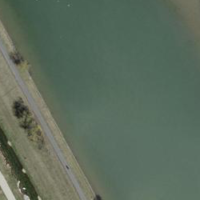
EUNIS habitat code: 15
Species observed at this site:
Alcedo atthis
Microcarbo pygmaeus
Sylvia borin
Limosa lapponica
Limosa limosa
Aegithalos caudatus
Jynx torquilla
Sylvia atricapilla
Larus cachinnans
Spinus spinus
Poecile palustris
Cecropis daurica
Larus michahellis
Xenus cinereus
Ardea alba
Anas bahamensis
Hieraaetus pennatus
Erithacus rubecula
Tringa glareola
Tringa totanus
Rissa tridactyla
Tringa stagnatilis
Tringa erythropus
Tringa nebularia
Periparus ater
Tringa ochropus
Anas acuta
Himantopus himantopus
Cyanistes caeruleus
Lophophanes cristatus
Calidris ferruginea
Chloris chloris
Larus canus
Pyrrhula pyrrhula
Hydroprogne caspia
Passer domesticus
Pandion haliaetus
Calidris alba
Cettia cetti
Mareca penelope
Remiz pendulinus
Emberiza hortulana
Passer montanus
Calidris alpina
Scopus umbretta
Calidris canutus
Spatula clypeata
Saxicola rubetra
Mareca strepera
Locustella naevia
Emberiza cia
Mareca sibilatrix
Mergus merganser
Milvus milvus
Milvus migrans
Locustella luscinioides
Arenaria interpres
Cinclus cinclus
Oriolus oriolus
Gelochelidon nilotica
Numenius phaeopus
Phylloscopus trochilus
Motacilla alba
Numenius arquata
Plegadis falcinellus
Actitis hypoleucos
Oenanthe oenanthe
Anas crecca
Anser serrirostris
Oenanthe deserti
Emberiza citrinella
Chroicocephalus genei
Prunella modularis
Gallinago gallinago
Chroicocephalus ridibundus
Platalea leucorodia
Muscicapa striata
Phylloscopus collybita
Luscinia megarhynchos
Gallinula chloropus
Lymnocryptes minimus
Sterna paradisaea
Sitta europaea
Charadrius alexandrinus
Falco tinnunculus
Acrocephalus paludicola
Acrocephalus scirpaceus
Ficedula hypoleuca
Bubulcus ibis
Charadrius vociferus
Acrocephalus arundinaceus
Acrocephalus schoenobaenus
Alopochen aegyptiaca
Anas platyrhynchos
Lanius excubitor
Aythya ferina
Streptopelia decaocto
Acrocephalus palustris
Ixobrychus minutus
Aythya fuligula
Regulus ignicapilla
Lanius collurio
Aythya marila
Streptopelia turtur
Carduelis carduelis
Nycticorax nycticorax
Calidris falcinellus
Phalacrocorax carbo
Egretta garzetta
Mergellus albellus
Ciconia nigra
Ciconia ciconia
Falco columbarius
Corvus corone
Haematopus ostralegus
Botaurus stellaris
Bucephala clangula
Cygnus columbianus
Pernis apivorus
Hippolais icterina
Ardea purpurea
Cygnus olor
Gavia stellata
Cuculus canorus
Dryocopus martius
Certhia familiaris
Phoenicurus ochruros
Phoenicurus phoenicurus
Corvus corax
Branta bernicla
Haliaeetus albicilla
Branta ruficollis
Riparia riparia
Mergus serrator
Sturnus vulgaris
Troglodytes troglodytes
Phalaropus fulicarius
Corvus frugilegus
Corvus cornix
Aix sponsa
Aix galericulata
Marmaronetta angustirostris
Turdus merula
Circus aeruginosus
Tachymarptis melba
Hirundo rustica
Circus pygargus
Upupa epops
Turdus pilaris
Sterna hirundo
Regulus regulus
Calidris pugnax
Coccothraustes coccothraustes
Delichon urbicum
Tachybaptus ruficollis
Certhia brachydactyla
Podiceps grisegena
Podiceps cristatus
Anthus trivialis
Turdus philomelos
Fulica atra
Pastor roseus
Falco subbuteo
Podiceps auritus
Buteo lagopus
Anthus spinoletta
Dendrocopos major
Podiceps nigricollis
Turdus viscivorus
Falco peregrinus
Buteo buteo
Anthus pratensis
Turdus iliacus
Salvia pratensis
Falco vespertinus
Alauda arvensis
Dendrocoptes medius
Pica pica
Garrulus glandarius
Columba livia
Panurus biarmicus
Saxicola rubicola
Picus viridis
Charadrius hiaticula
Motacilla citreola
Motacilla cinerea
Grus grus
Linaria cannabina
Accipiter gentilis
Picus canus
Fringilla coelebs
Tadorna tadorna
Coloeus monedula
Columba palumbus
Chlidonias niger
Chlidonias leucopterus
Anser albifrons
Dryobates minor
Fringilla montifringilla
Parus major
Columba oenas
Larus argentatus
Anser anser
Anser indicus
Ichthyaetus melanocephalus
Accipiter nisus